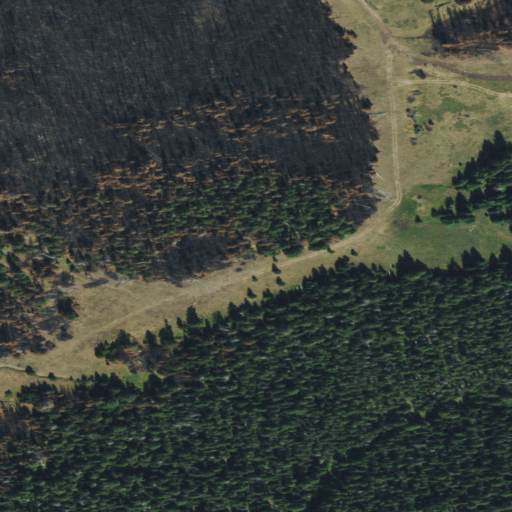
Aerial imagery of plain(s) in Montana named Wilson Park containing evergreen forest and shrub